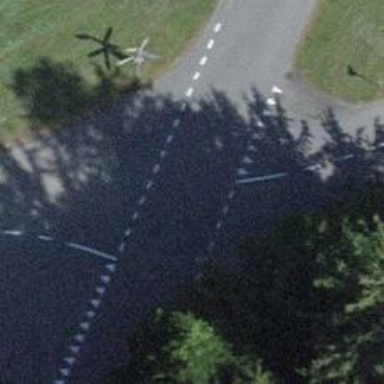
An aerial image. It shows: Bus stop with stop position for public transport.